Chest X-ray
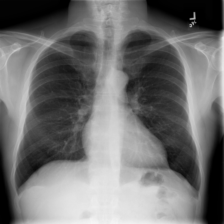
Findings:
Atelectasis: negative
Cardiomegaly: negative
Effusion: negative
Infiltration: negative
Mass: negative
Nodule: negative
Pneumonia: negative
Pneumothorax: negative
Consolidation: negative
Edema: negative
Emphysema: negative
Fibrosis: negative
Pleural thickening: negative
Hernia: negative